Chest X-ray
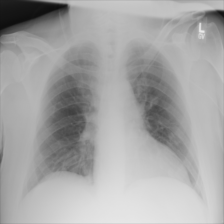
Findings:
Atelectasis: negative
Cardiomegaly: negative
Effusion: negative
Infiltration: negative
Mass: negative
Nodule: negative
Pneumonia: negative
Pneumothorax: negative
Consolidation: negative
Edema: negative
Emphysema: negative
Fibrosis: negative
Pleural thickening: negative
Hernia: negative